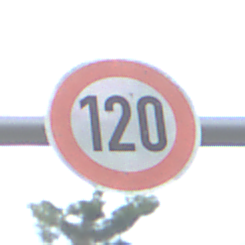
Verkehrszeichen: Geschwindigkeit120
Umgebung: Outdoor, Suburban
Tageszeit: MorningAfternoon
Wetter: PartlyCloudy
Licht: Natural
Jahreszeit: NotSpecified
Kontrast: LowContrast